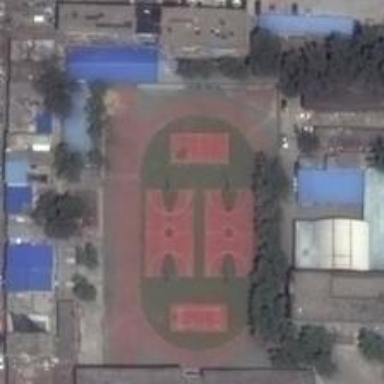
This playgound including two basketball courts is surrounded by some small blue houses .